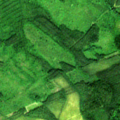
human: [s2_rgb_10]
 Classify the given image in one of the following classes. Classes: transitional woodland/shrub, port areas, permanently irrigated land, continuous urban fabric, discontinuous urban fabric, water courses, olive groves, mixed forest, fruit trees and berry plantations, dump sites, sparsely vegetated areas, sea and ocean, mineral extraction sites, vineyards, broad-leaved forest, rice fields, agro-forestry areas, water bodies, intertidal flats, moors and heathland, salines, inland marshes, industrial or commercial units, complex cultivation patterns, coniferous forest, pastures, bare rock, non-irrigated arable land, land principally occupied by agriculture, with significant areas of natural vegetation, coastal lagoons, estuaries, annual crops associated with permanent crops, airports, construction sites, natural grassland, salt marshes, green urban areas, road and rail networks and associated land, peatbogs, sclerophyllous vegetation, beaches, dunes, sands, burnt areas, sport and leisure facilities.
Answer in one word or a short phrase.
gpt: broad-leaved forest, mixed forest, transitional woodland/shrub